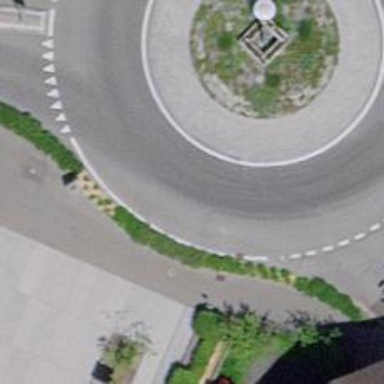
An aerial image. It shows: Secondary road made of asphalt leading to roundabout.